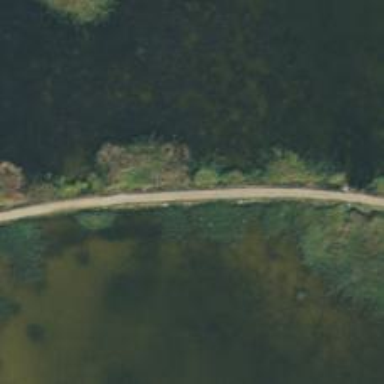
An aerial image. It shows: Track with embankment.